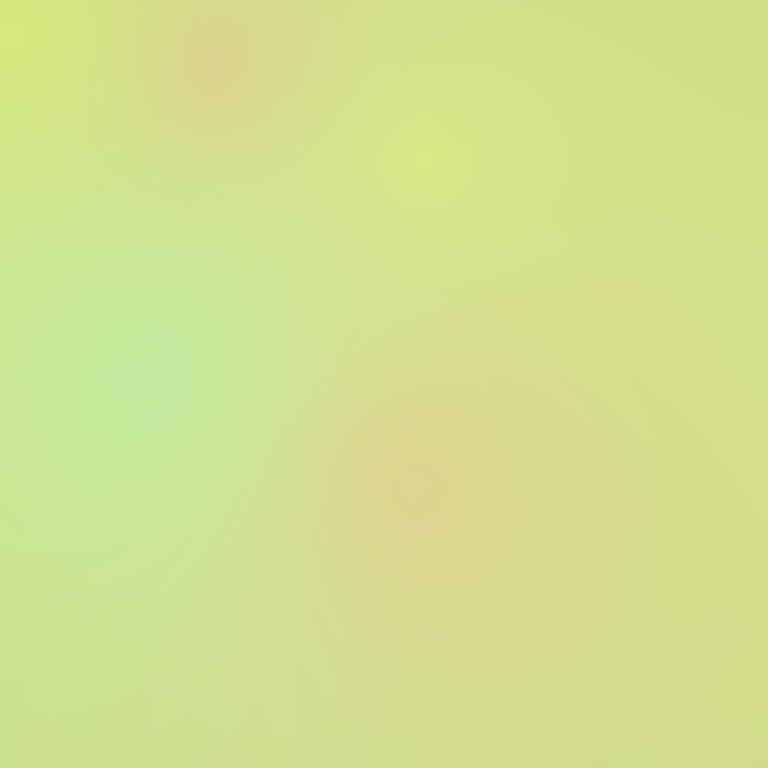
Abstract light effect, smooth blend from soft yellow to pale green, calm atmosphere, diffuse light, no room, no furniture, no objects.